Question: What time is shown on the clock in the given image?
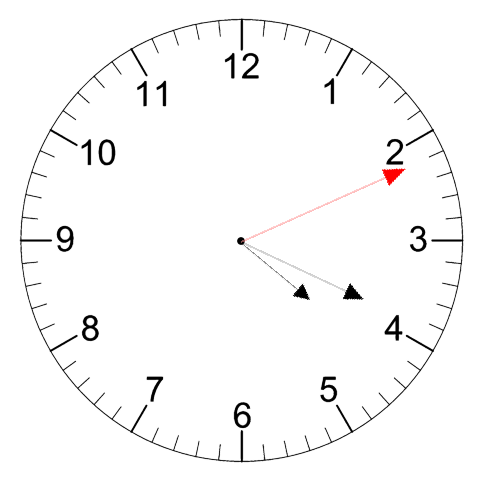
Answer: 04:19:11